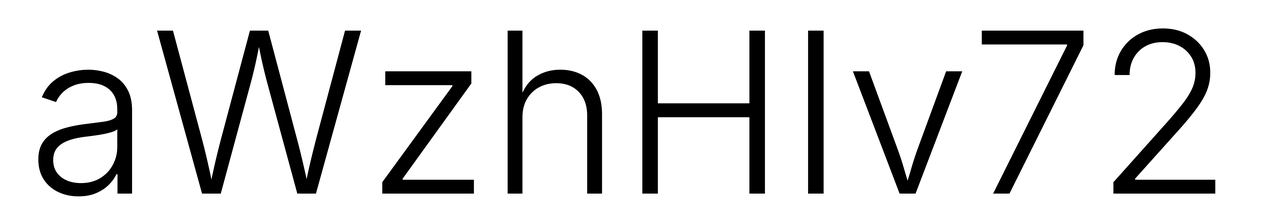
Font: Inter_Light